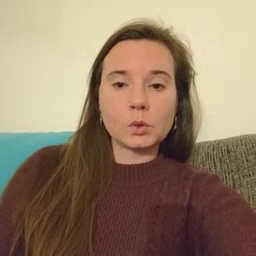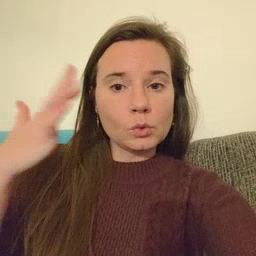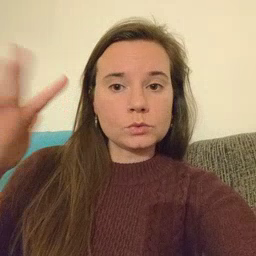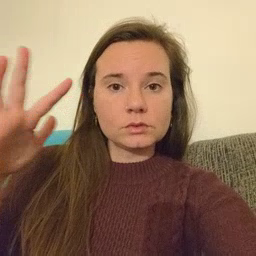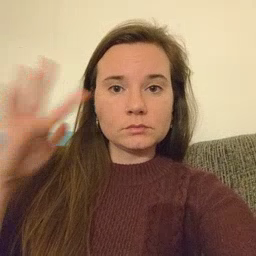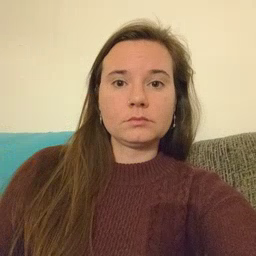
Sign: noisy